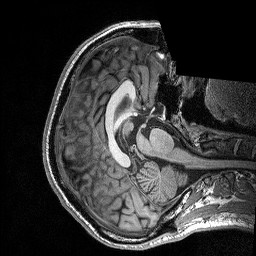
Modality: T1w
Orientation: axial
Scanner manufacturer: siemens
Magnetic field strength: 3 T